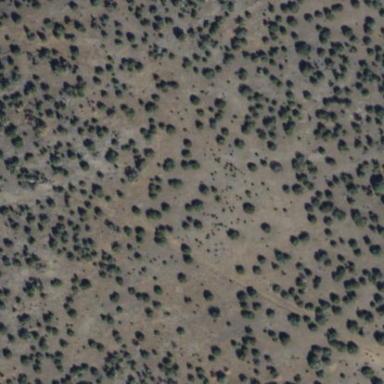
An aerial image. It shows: Area covered in scrub vegetation.